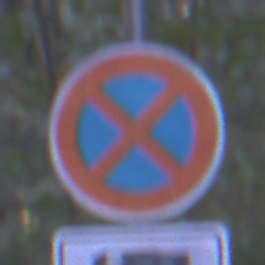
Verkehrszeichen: AbsolutesHalteverbot
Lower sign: HinweisDurchSinnbild23
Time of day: Night
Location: Outdoor (Suburban)
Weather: PartlyCloudy
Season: NotSpecified
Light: Artificial